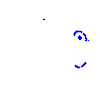
Particle: proton